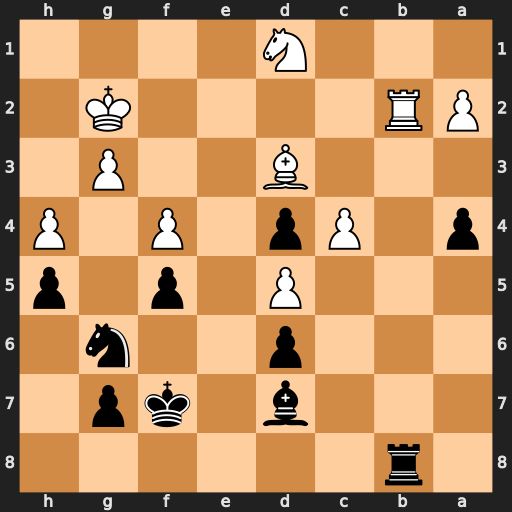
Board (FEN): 1r6/3b1kp1/3p2n1/3P1p1p/p1Pp1P1P/3B2P1/PR4K1/3N4
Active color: b
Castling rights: -
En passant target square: -
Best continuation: Rxb2+ Nxb2 a3 Nd1 Ba4